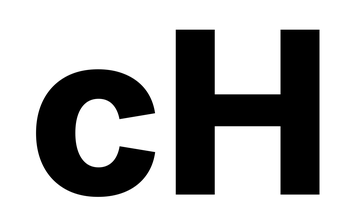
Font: Inter_ExtraBold